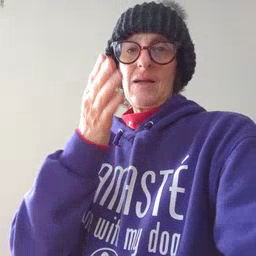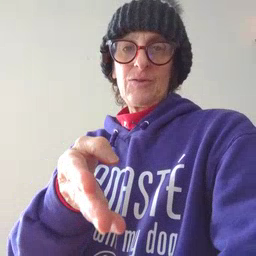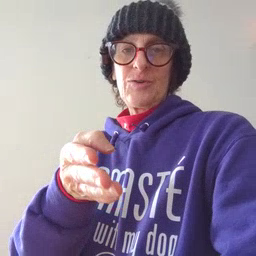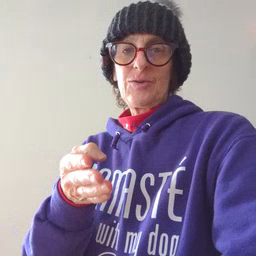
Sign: after